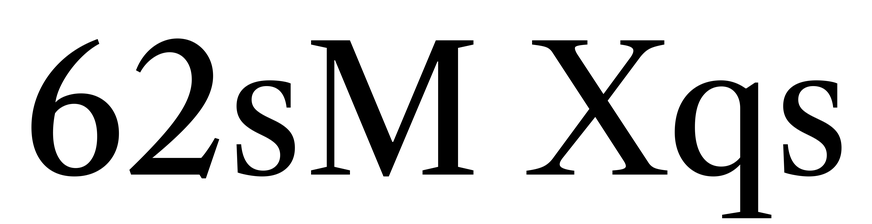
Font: LibreCaslonText_Regular